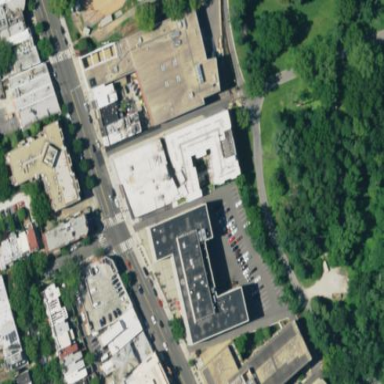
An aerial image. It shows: Office building.